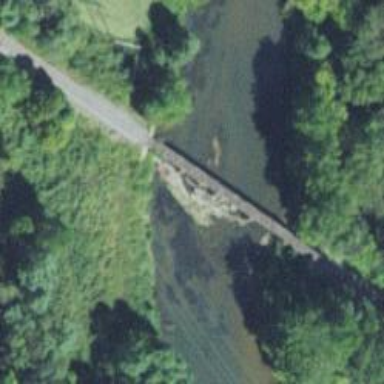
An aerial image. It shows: Bridge over railway line.